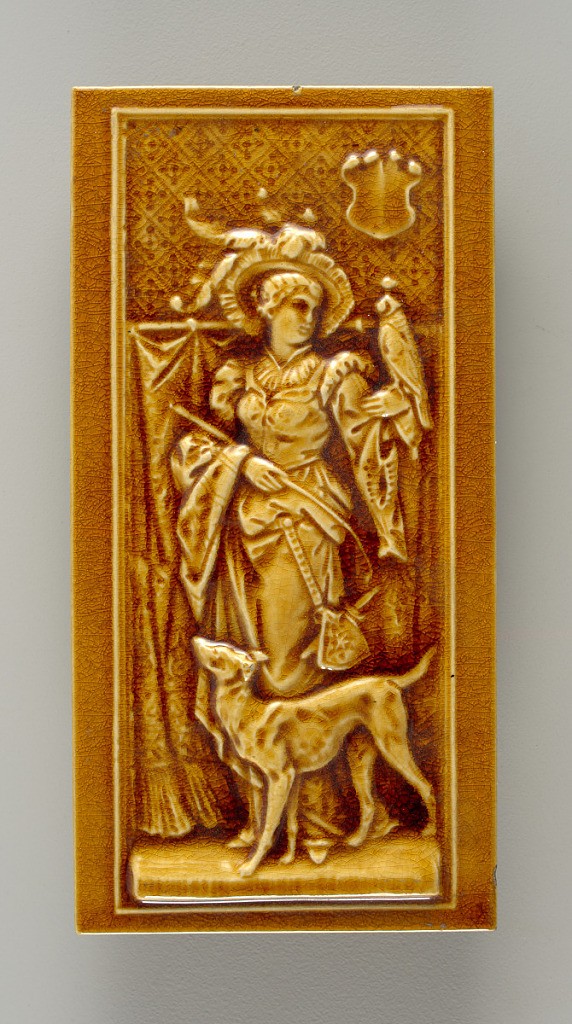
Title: Tile
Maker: Hamilton Tile Works Co., founded 1884
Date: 1883–96
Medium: Molded, carved and glazed stoneware
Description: Rectangular molded tile with high relief border surrounding female figure in Renaissance costume, holding falcon on arm and with hunting dog at feet.Figure stands before draped wall. Thick transparent ochre glaze creates highlights and shadows around relief details.